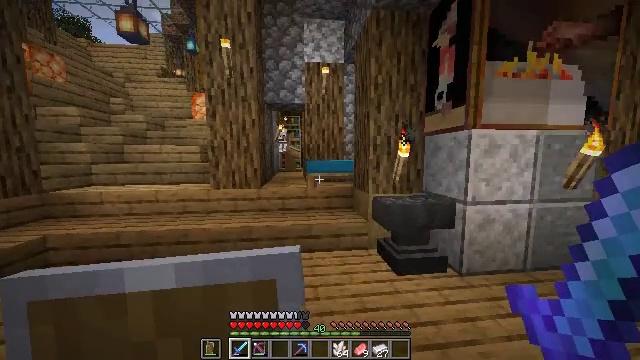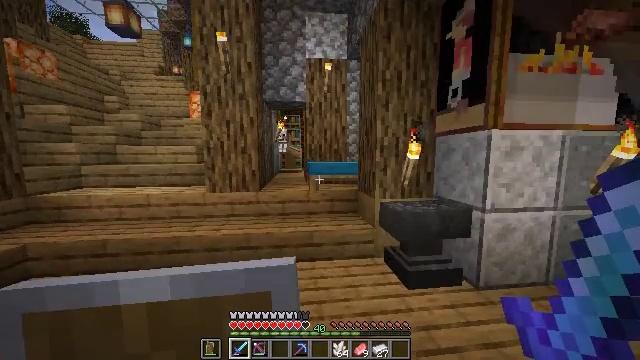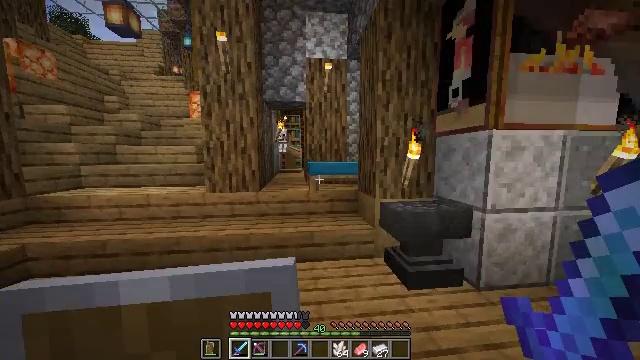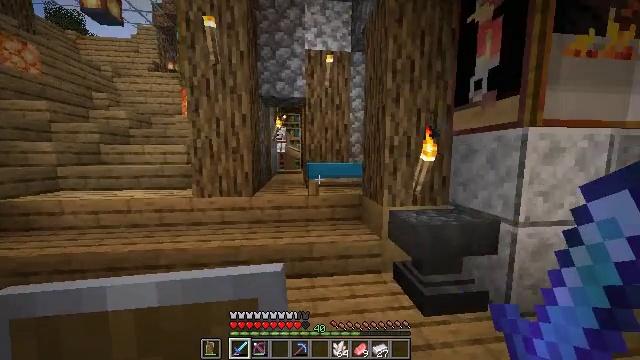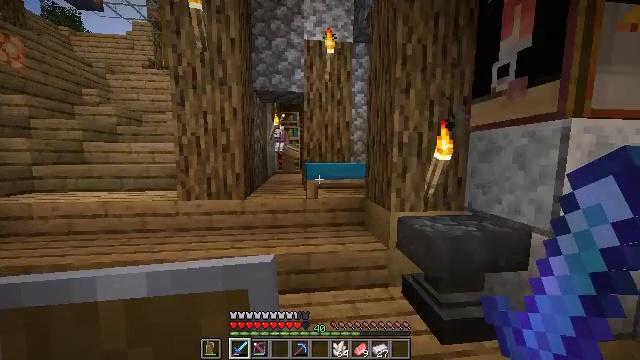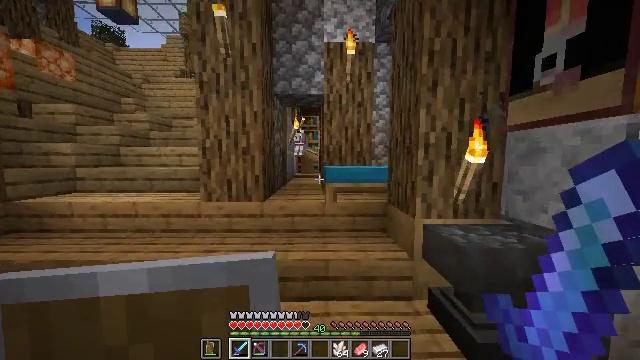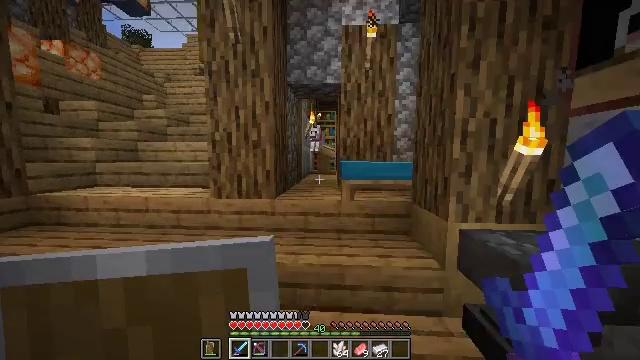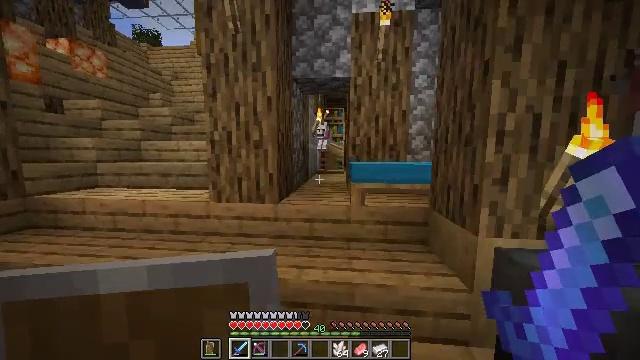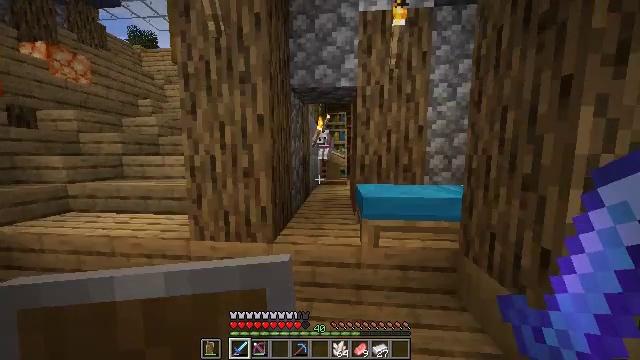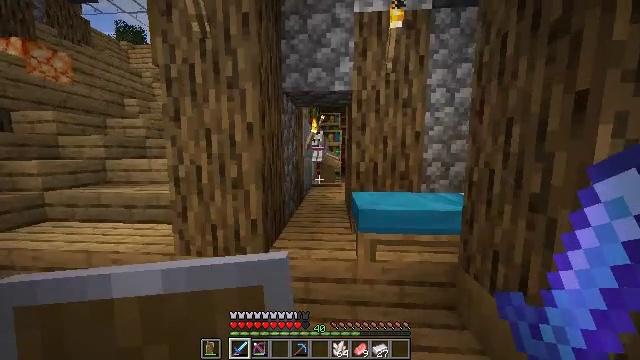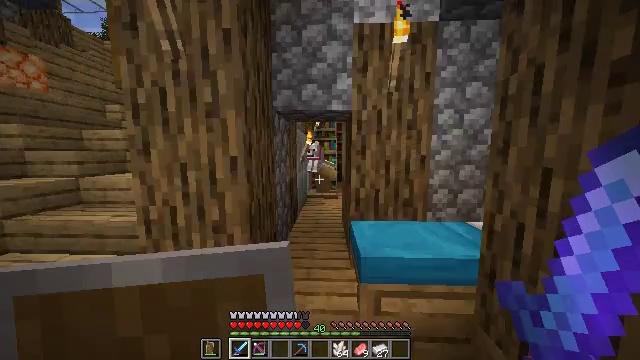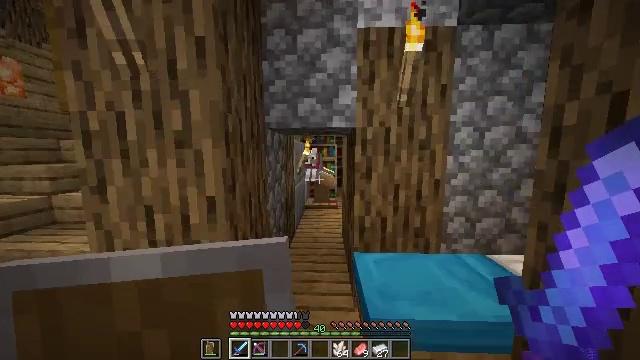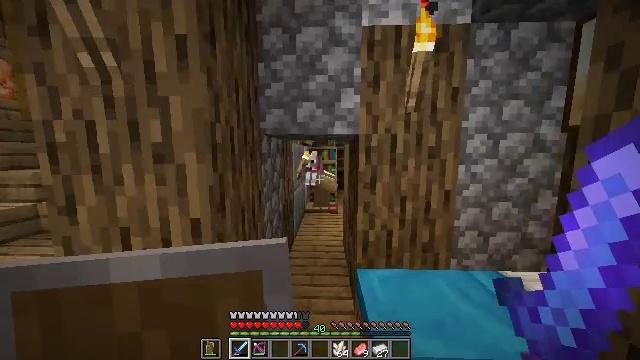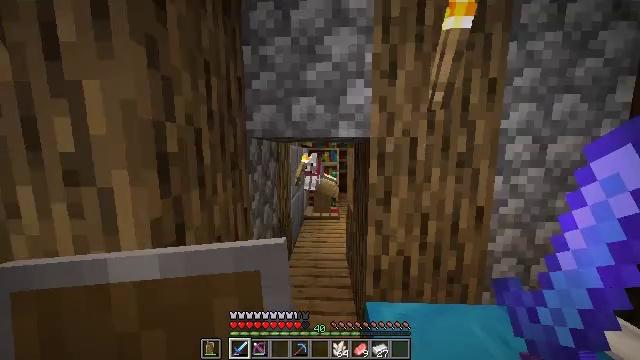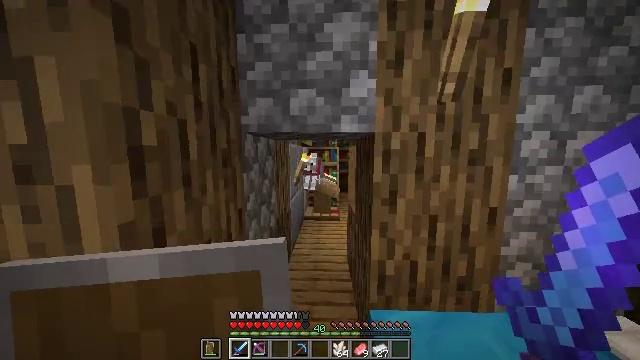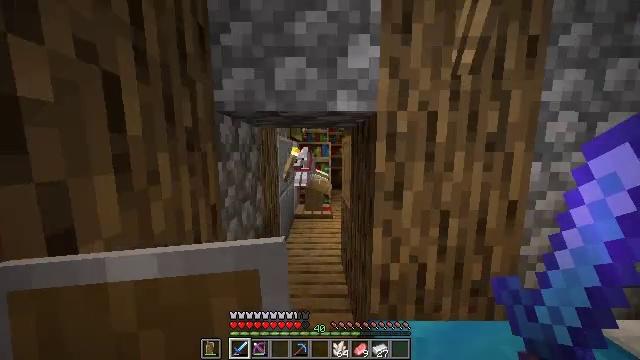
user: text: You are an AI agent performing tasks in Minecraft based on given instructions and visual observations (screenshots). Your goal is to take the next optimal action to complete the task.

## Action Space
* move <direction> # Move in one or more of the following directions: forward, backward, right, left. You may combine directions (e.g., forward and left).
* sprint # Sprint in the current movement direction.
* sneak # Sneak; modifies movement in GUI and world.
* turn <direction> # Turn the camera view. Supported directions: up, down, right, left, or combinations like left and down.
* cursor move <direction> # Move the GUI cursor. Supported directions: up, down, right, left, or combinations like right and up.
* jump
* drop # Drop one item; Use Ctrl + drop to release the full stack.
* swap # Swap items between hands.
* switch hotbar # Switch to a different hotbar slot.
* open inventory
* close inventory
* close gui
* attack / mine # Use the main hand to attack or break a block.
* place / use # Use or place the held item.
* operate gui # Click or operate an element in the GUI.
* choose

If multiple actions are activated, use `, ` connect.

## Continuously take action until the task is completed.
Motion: motion action
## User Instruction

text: Combine nether quartz in the crafting table to make a quartz block.
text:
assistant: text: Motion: move forward
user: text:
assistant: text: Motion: move forward
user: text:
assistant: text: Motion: move forward
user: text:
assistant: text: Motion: move forward
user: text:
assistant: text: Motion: move forward, turn left
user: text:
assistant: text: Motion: move forward, turn left
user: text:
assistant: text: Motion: move forward, turn left
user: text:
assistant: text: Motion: move forward, jump
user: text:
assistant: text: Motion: move forward, turn right, jump
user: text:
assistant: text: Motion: move forward, turn right, jump
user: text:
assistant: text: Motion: move forward
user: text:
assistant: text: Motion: move forward
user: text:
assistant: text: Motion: move forward
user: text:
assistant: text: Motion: move forward
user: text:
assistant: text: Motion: move forward, turn right
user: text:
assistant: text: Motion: move forward, turn right
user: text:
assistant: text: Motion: move forward
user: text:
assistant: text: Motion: move forward
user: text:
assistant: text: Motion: move forward
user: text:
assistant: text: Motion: move forward
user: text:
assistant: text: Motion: move forward
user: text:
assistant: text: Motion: move forward
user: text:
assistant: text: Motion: move forward
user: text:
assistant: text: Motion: move forward
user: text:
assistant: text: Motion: move forward, turn right
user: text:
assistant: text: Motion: move forward, turn right and up
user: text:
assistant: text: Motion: move forward, turn right and down
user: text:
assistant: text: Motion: move forward, turn right and down
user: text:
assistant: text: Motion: move forward, turn right
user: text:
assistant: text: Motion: move forward